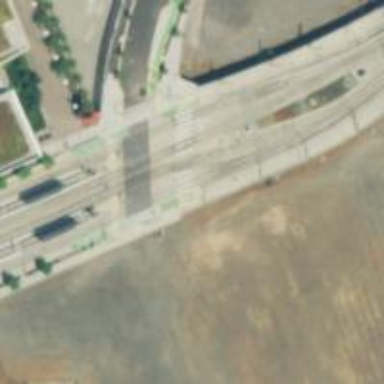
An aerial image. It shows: Busway road with embedded tram rails.